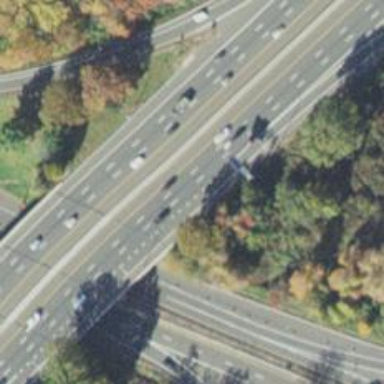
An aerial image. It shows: Motorway junction.